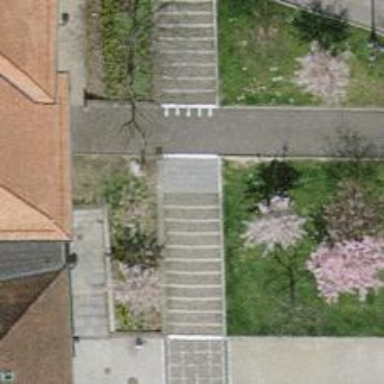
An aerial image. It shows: Flight of steps with sett surface.